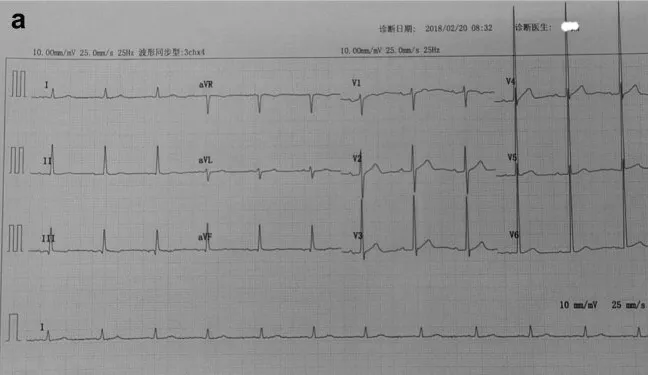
ECG of patient during treatment. Normal ECG before atrial fibrillation, and ,RR interval prolongation.
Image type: electrography (ekg)